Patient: sex F, age 44
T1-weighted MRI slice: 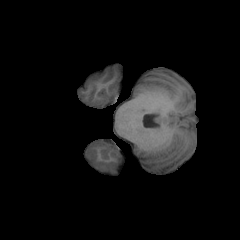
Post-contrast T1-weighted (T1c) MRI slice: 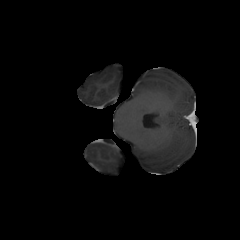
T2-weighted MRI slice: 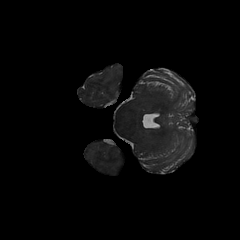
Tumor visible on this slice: no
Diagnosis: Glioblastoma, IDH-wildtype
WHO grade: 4